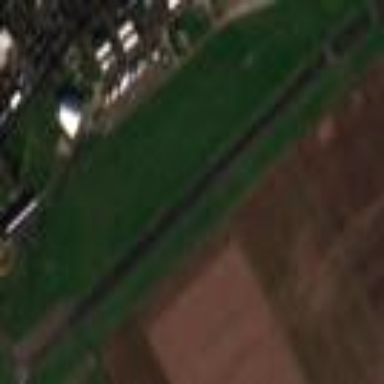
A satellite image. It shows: Asphalt runway at airport.